Field crop: tomato
Growth stage: 1
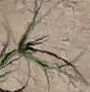
Species: cyperus